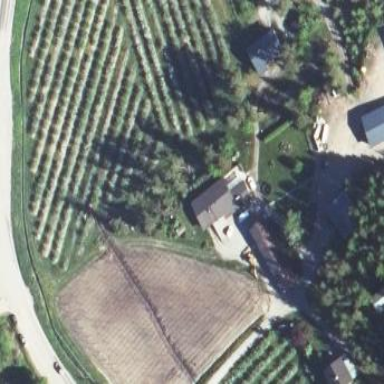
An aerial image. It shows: Orchard.